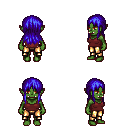
a pixel art fantasy rpg character, female body template, orc, green skin, maroon pirate shirt, gold greaves, blue unkempt hairstyle, four views (front, back, left, right), 2x2 character sprite sheet, small pixel art, hard edges, no anti-aliasing